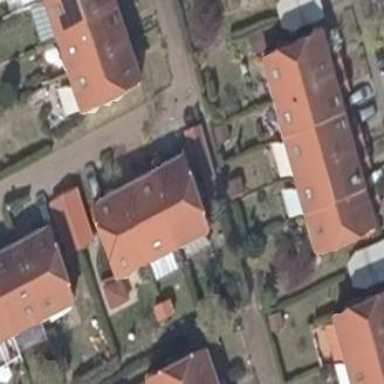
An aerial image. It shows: Half-hipped roof on apartment building.